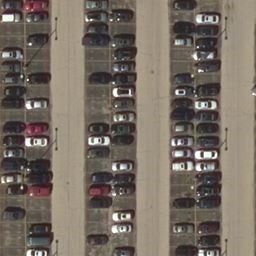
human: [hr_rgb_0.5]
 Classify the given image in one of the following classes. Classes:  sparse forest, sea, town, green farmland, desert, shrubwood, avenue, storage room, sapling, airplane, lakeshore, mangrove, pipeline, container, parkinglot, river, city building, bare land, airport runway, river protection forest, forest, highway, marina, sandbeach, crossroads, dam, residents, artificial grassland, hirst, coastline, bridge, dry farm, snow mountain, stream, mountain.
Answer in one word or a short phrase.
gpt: parkinglot